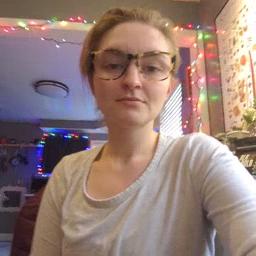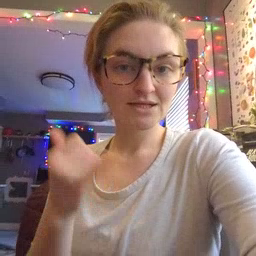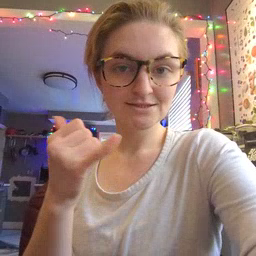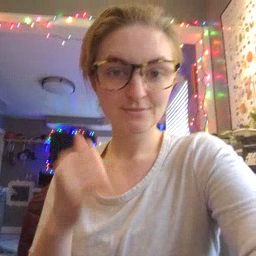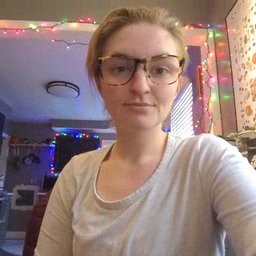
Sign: yellow